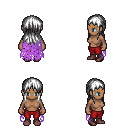
a pixel art fantasy rpg character, female body template, human, dark skin, maroon tattered cape, red pants, white unkempt hairstyle, maroon shoes, four views (front, back, left, right), 2x2 character sprite sheet, small pixel art, hard edges, no anti-aliasing